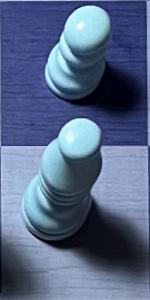
Label: Bishop_White